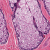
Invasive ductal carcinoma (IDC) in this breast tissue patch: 0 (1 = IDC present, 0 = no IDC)